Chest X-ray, PA view. Patient: 14 years old, sex F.
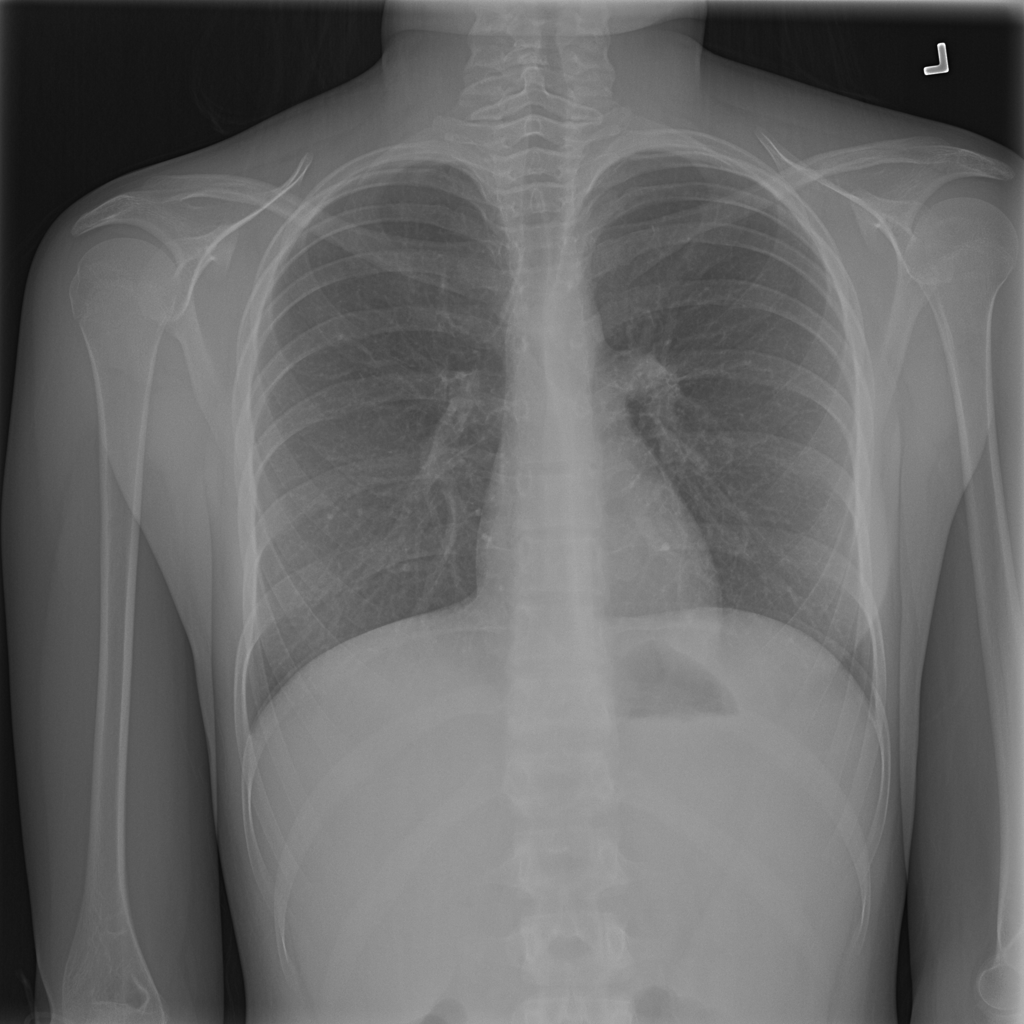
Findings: No Finding